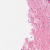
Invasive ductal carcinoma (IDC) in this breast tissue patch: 0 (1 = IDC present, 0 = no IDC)